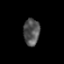
Tissue: prostate
Cell type: T cells
Senescence score: 0.2923
Nuclear area (px): 425
Mean DAPI intensity: 82.485